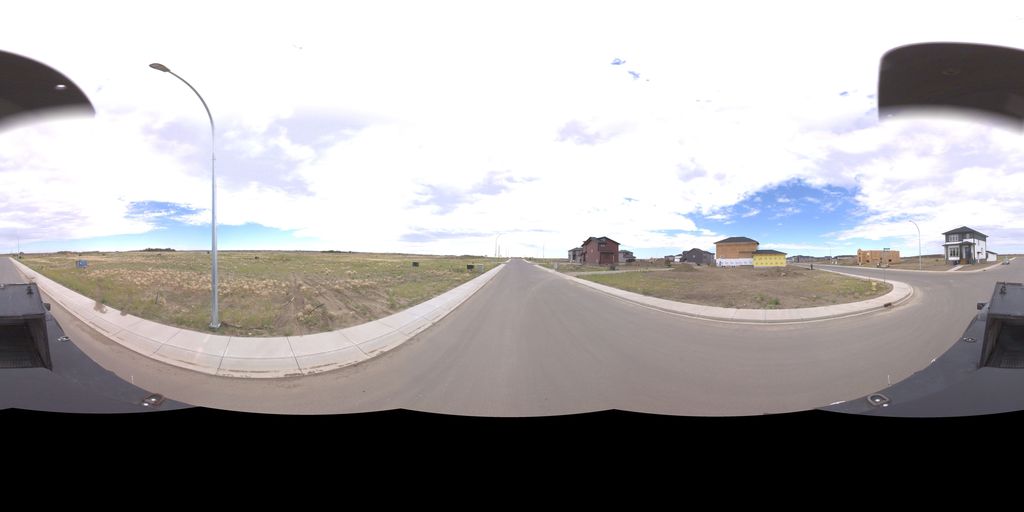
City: saskatoon